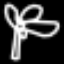
Label: palm tree